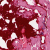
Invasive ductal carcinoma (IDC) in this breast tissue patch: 0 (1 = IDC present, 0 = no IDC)